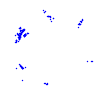
Particle: proton